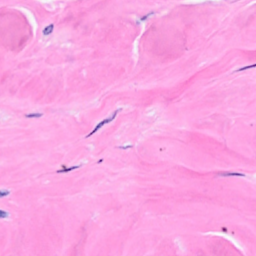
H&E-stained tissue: Breast